Question: I am trying to create a PWA for iOS. This is working fine. The main page of my application looks like this:

As you can see the application fills my whole screen nicely. This page has the URL 'https://example.com/scanner'. When the user visits this application for the first time, he gets redirected to 'https://example.com/scanner/login'. But for some reason the PWA shows some weird Safari controls.
<URL>
How do I get rid of these weird controls?
Relevant code on '/scanner/'
'''
<meta name="viewport" content="width=device-width, initial-scale=1.0, viewport-fit=cover">
<link rel="manifest" href="manifest.json">
'''
Relevant code on '/scanner/login'
'''
<meta name="viewport" content="width=device-width, initial-scale=1.0, viewport-fit=cover">
<link rel="manifest" href="manifest.json">
'''
manifest.json
'''
{
"display": "standalone",
"scope": "/scanner/"
}
'''
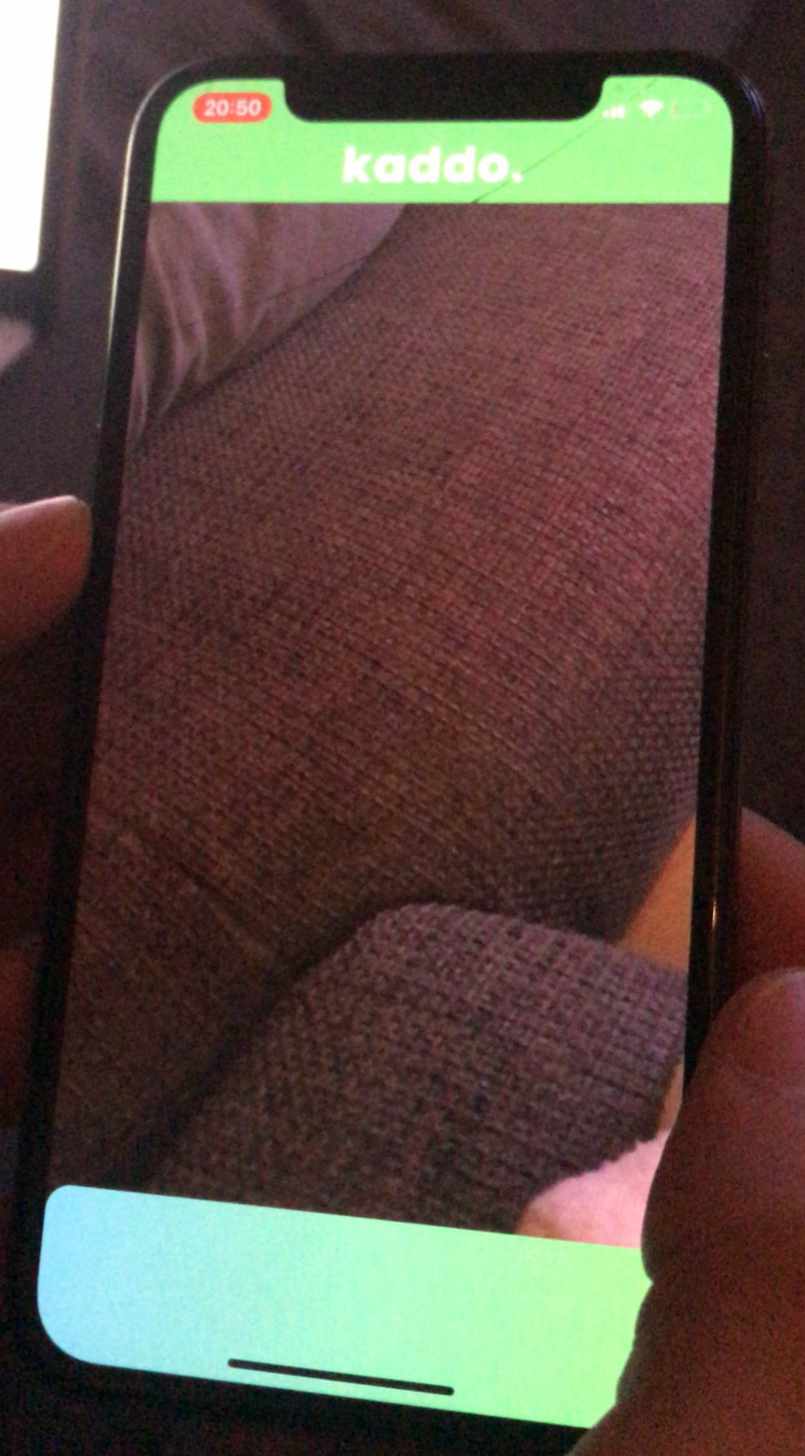
Answer: Solved it. It had nothing to do with the manifest. I was just linking to it wrong. 'https://example.com/scanner' is the URL determined by the URL-routers in the server-side web-app. Files and other assets need to be linked static.
Defining the scope in the 'manifest.json' solves the issue described in my question.
'''
{
"display": "standalone",
"scope": "/scanner/"
...
}
'''